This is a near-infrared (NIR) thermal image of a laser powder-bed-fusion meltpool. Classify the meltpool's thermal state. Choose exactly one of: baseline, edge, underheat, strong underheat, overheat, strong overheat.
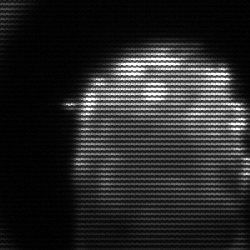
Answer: baseline